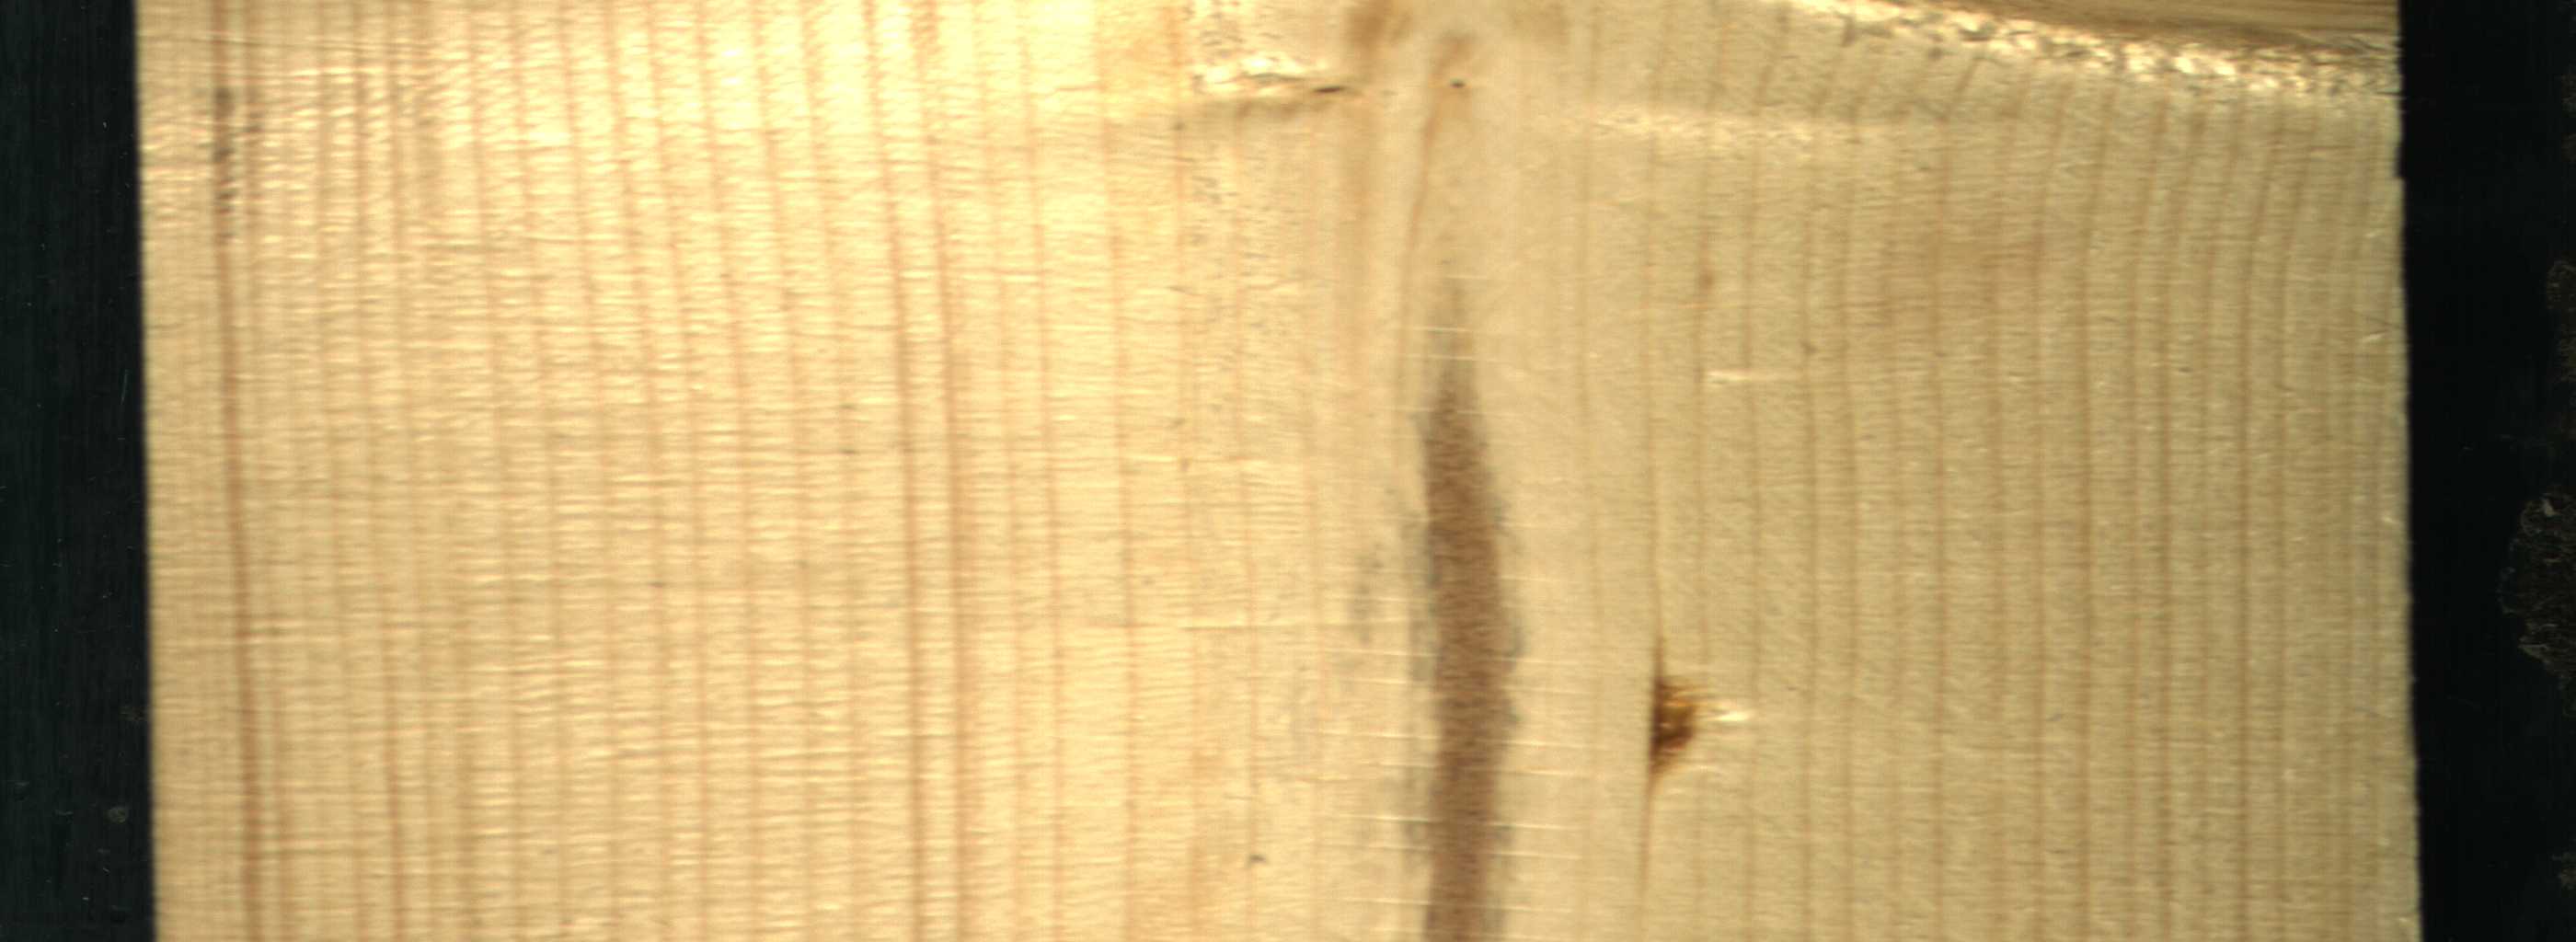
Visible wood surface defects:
Marrow
resin
Live_Knot